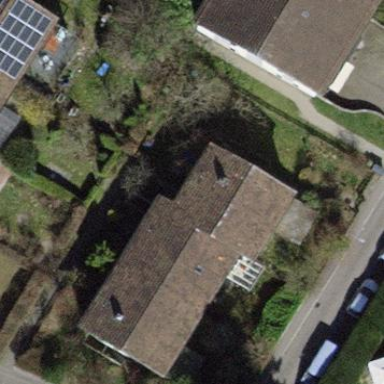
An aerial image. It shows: Building with pitched roof.